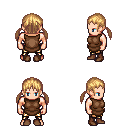
a pixel art fantasy rpg character, male body template, human, light skin, brown tunic, gold greaves, light blonde twin-tailed hairstyle, brown shoes, four views (front, back, left, right), 2x2 character sprite sheet, small pixel art, hard edges, no anti-aliasing